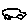
Label: car